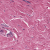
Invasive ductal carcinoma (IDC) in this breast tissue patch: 0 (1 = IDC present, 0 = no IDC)